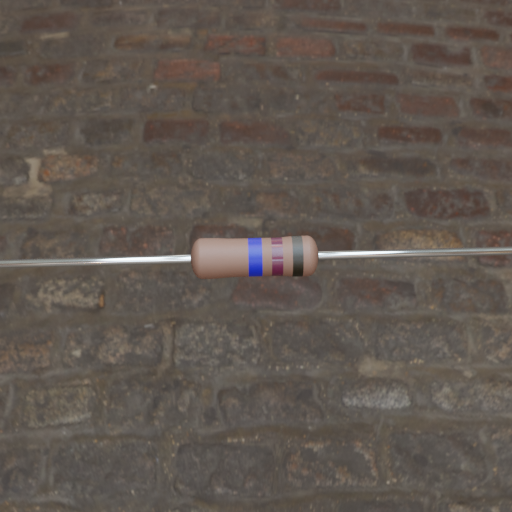
Resistor colour bands (in order): blue, brown, black